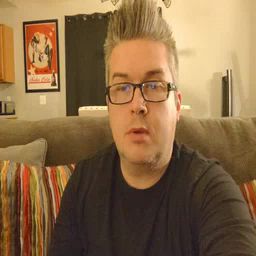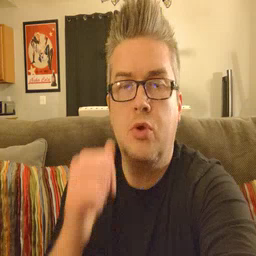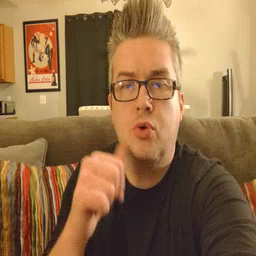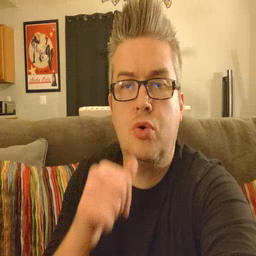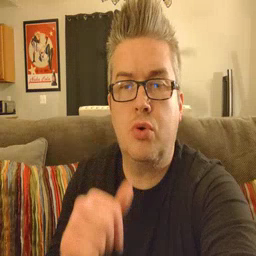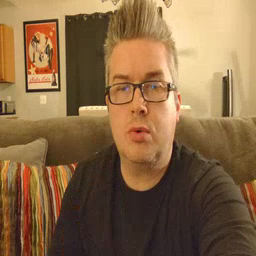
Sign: girl